Field crop: maize
Growth stage: 2
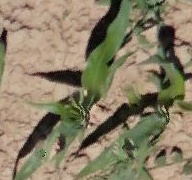
Species: maize